Question: How do I enable logging of access logs in IntelliJ?
I know that to enable it, this snippet needs to be added to server.xml:
'''
<Valve className="org.apache.catalina.valves.AccessLogValve"
directory="logs" prefix="localhost_access_log." suffix=".log"
pattern="common" resolveHosts="false"/>
'''
However, I can't add it to %SYSTEM%/tomcat/project/conf/server.xml because it gets overridden on startup.
I've also looked here: , which looks promising. The log files don't actually get written, so I don't see how that could be an acceptable "Log file location".
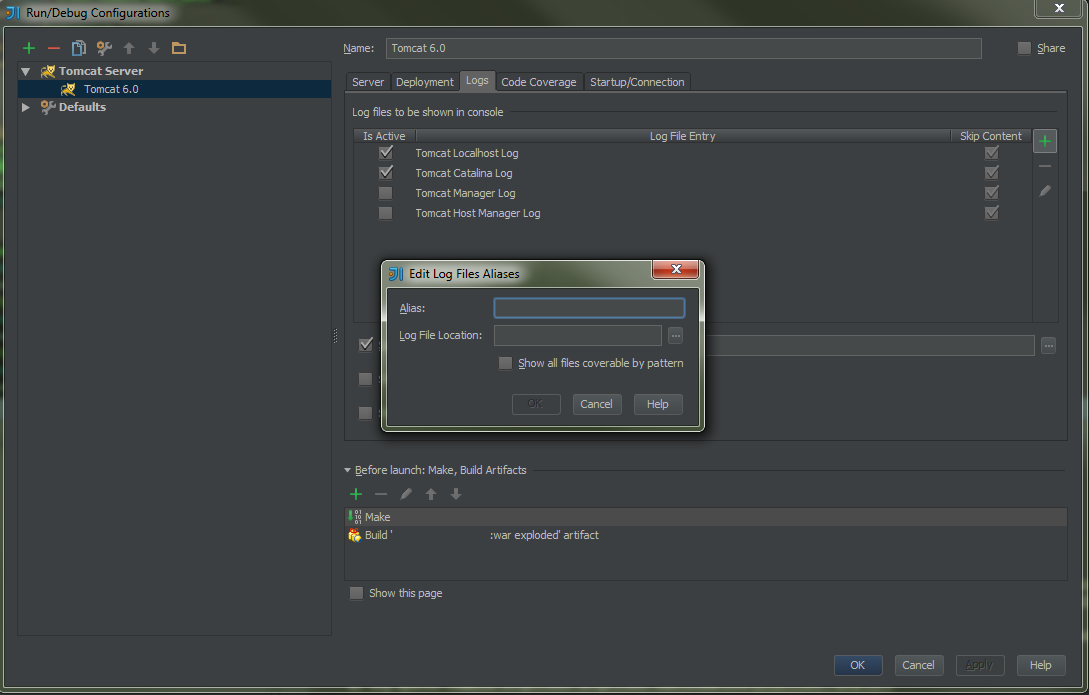
Answer: Answer given from filing a ticket with Jetbrains:
If you use Tomcat 7 entry for access log should already be present.
So for Tomcat 7 you need
1. to ensure that entry <Valve className="org.apache.catalina.valves.AccessLogValve" directory="logs"
prefix="localhost_access_log." suffix=".txt"
pattern="%h %l %u %t &quot;%r&quot; %s %b" />
is present in your server.xml file (the one in the Tomcat 7 installation directory).
2. Go to "Run\Debug configurations" window, open "Logs" tab and add new log alias like "Access Log" to with log file location <CATALINA_BASE>\logs\localhost_access_log.* (replacing to your actual value e.g. "C:/$USER_DIR/.IntellijIdea12/system/tomcat/<project>/" and it makes sense to use wildcards)
3. Save run configuration and start it to see the Access Log tab
For Tomcat 6 the one below is recommended:
'''
<Valve className="org.apache.catalina.valves.AccessLogValve" directory="logs"
prefix="localhost_access_log." suffix=".txt" pattern="common" resolveHosts="false"/>
'''